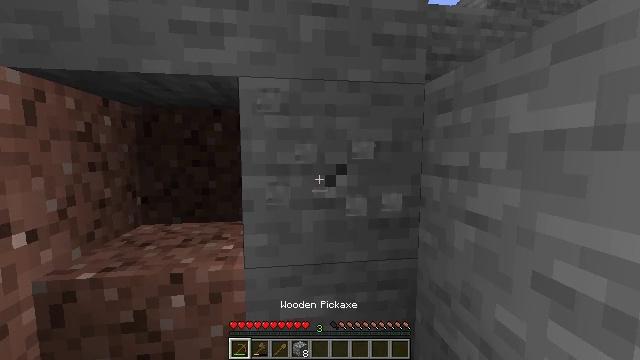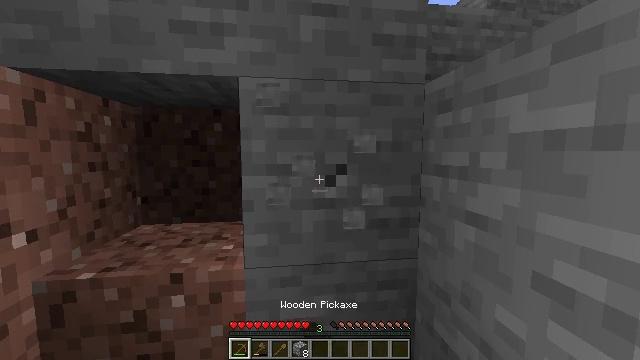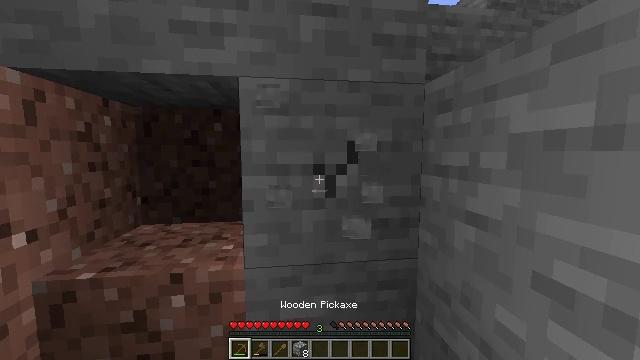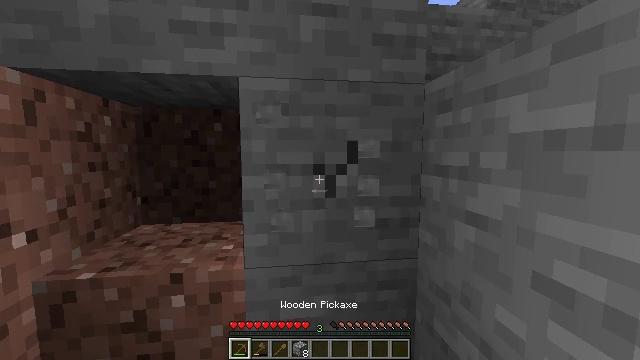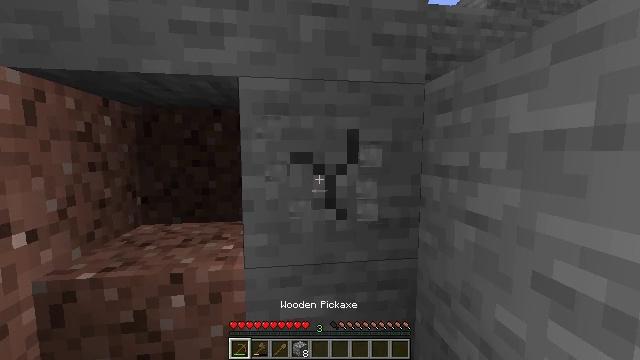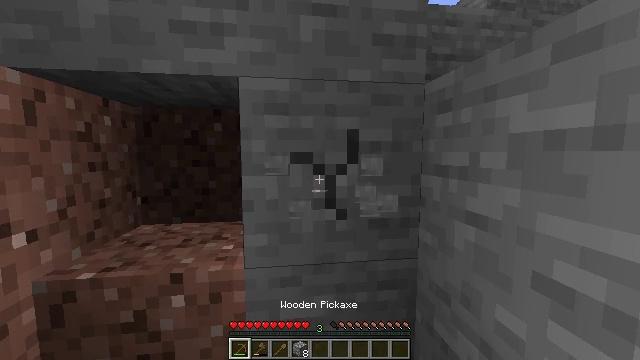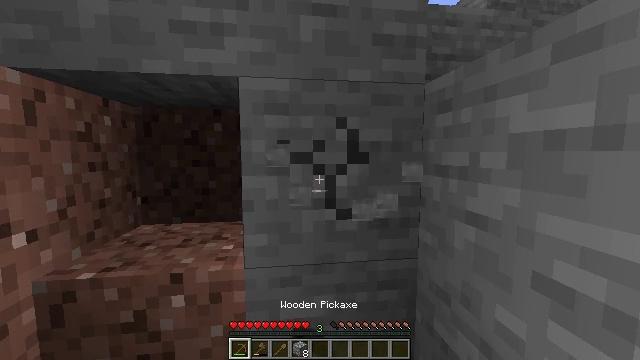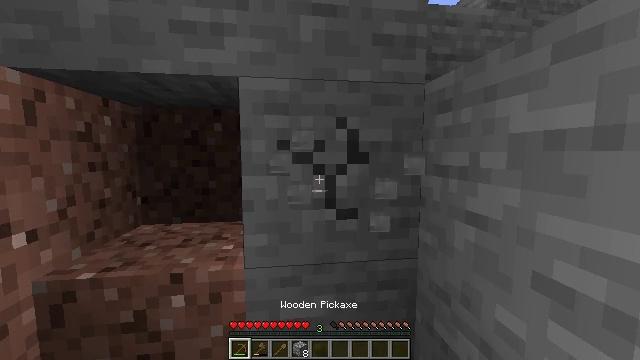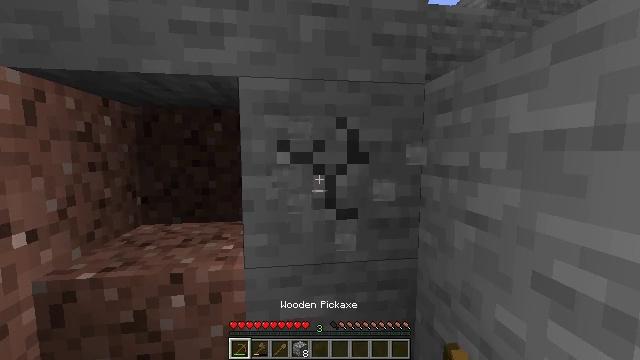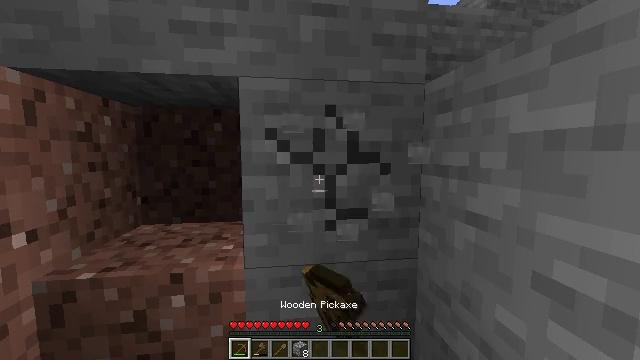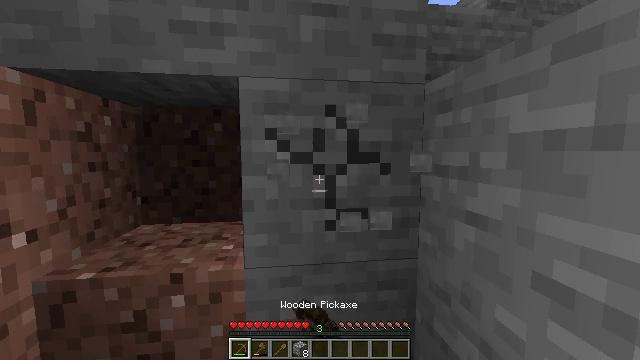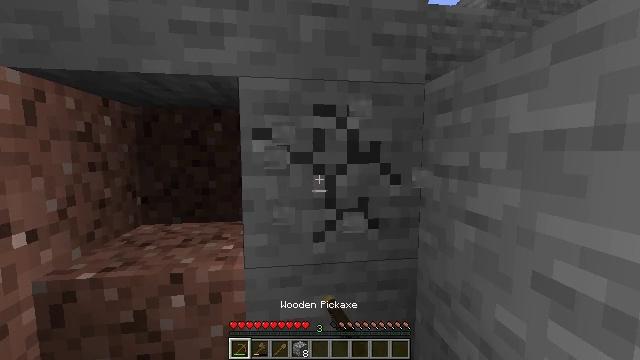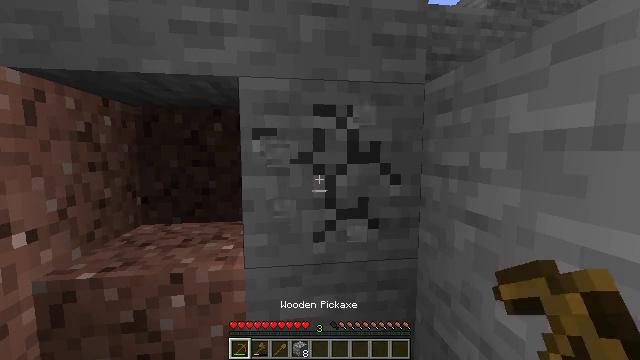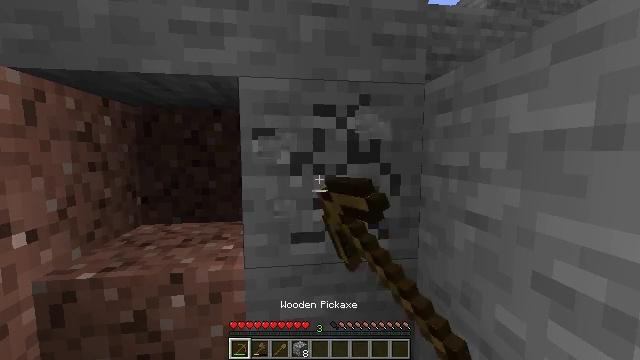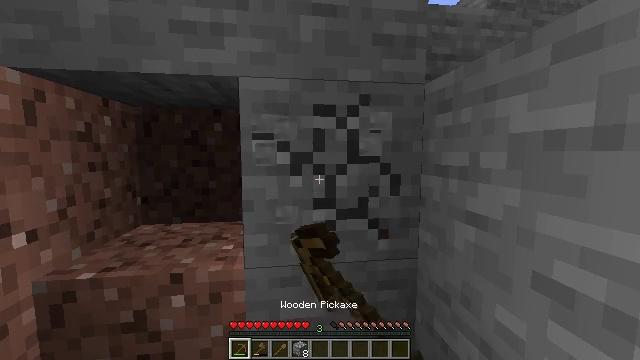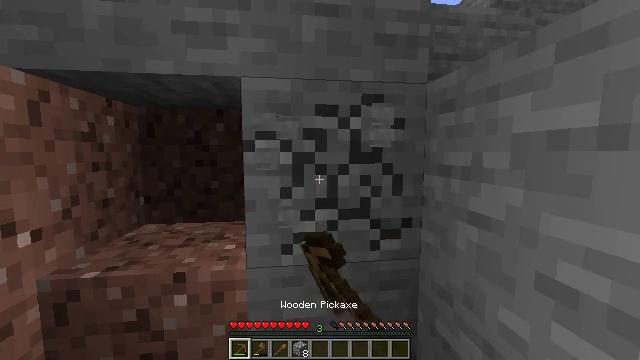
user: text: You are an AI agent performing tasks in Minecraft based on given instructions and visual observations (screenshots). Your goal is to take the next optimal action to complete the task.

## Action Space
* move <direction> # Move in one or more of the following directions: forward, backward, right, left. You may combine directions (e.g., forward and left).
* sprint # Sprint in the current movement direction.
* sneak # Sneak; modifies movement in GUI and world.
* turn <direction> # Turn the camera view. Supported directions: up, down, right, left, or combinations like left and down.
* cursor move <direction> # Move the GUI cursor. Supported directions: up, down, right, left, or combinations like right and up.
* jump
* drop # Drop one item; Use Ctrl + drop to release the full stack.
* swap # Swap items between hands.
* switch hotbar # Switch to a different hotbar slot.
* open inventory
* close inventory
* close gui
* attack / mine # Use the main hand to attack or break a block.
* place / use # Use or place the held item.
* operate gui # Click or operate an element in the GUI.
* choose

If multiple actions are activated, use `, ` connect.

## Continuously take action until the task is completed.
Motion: motion action
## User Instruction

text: Break the stone block.
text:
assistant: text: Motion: attack / mine, switch to hotbar 1
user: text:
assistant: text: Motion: attack / mine
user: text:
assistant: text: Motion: attack / mine
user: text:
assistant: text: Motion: attack / mine
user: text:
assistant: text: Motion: attack / mine
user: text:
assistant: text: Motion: attack / mine
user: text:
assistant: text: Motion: attack / mine
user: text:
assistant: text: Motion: attack / mine
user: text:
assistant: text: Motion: attack / mine
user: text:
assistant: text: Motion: attack / mine
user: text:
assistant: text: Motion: attack / mine
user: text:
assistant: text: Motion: attack / mine
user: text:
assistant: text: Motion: attack / mine
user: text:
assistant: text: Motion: attack / mine
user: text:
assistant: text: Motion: attack / mine
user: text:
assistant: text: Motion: attack / mine
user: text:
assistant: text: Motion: attack / mine
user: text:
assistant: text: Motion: attack / mine
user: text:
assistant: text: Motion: attack / mine
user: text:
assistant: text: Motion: attack / mine
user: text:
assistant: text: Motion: attack / mine
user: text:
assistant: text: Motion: attack / mine
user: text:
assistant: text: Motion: attack / mine
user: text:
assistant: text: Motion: attack / mine
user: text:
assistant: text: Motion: attack / mine
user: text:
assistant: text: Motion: attack / mine
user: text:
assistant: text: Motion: turn right and down, attack / mine
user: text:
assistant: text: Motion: turn down, attack / mine
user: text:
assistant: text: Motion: turn down, attack / mine
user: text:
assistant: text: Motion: turn down, attack / mine